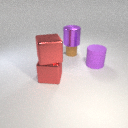
small brown rubber cylinder below large purple metal cylinder